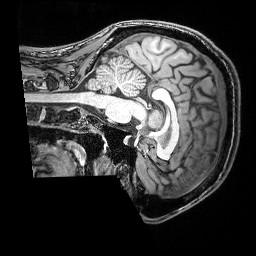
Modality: T1w
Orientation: sagittal
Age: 28
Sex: male
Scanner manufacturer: siemens
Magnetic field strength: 3 T
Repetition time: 2.53 s
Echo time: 0.00388 s